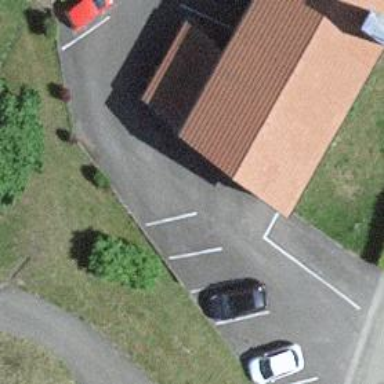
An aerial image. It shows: Parking area.